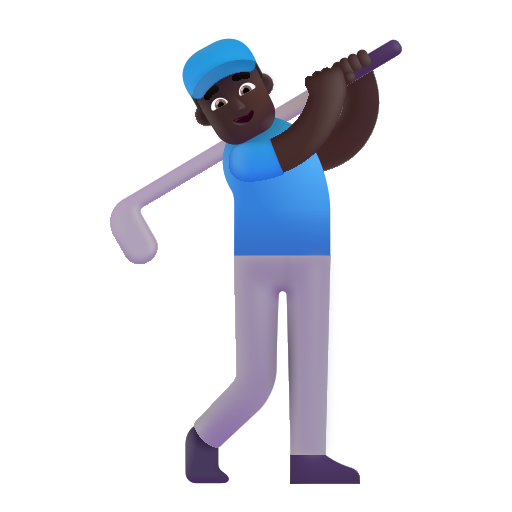
man golfing color dark